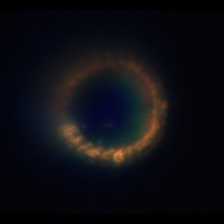
Taxon: Eucampia
Group: Diatoms